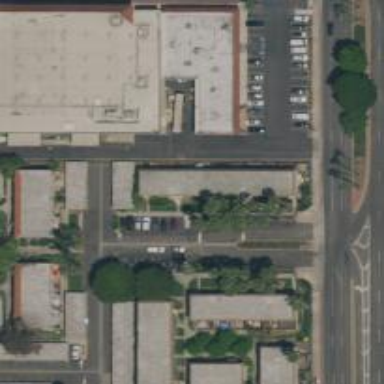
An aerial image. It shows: Alleyway designated as service road.